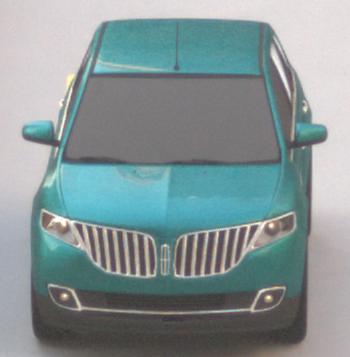
Make: Lincoln
Model: MKX
Detailed model: Gen. 1 CD3
Model produced from: 2010
Model produced until: 2015
Doors: 5
Color: blue
Road condition: dry road
Daytime: sunrise or sunset
Contrast: low contrast